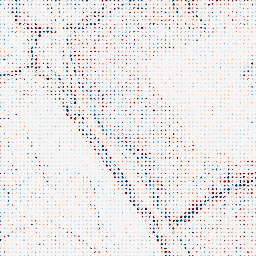
Category: edge_preserving
Decomposition family: bilateral
Decomposition parameters: d: 5
sigma_color: 150
sigma_space: 75
Upsampling method: sinc_blackman
Upsampling parameters: scale: 8
kernel_size: 4
Upsampling scale: 8